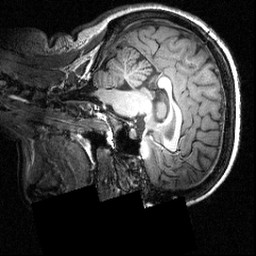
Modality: T1w
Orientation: sagittal
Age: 26
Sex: female
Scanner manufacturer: siemens
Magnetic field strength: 3.951 T
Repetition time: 1.5 s
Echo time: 0.00335 s